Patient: sex M, age 85
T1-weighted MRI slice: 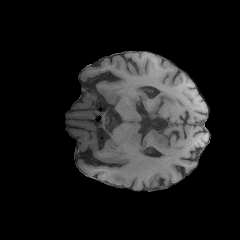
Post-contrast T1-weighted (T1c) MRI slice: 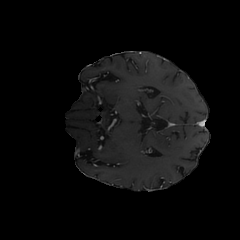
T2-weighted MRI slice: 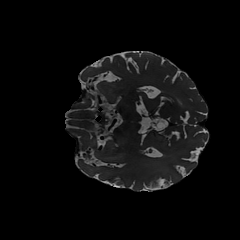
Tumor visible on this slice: no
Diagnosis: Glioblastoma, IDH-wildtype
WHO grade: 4